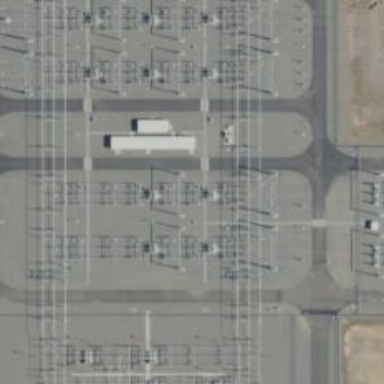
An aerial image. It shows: Switch for power supply.